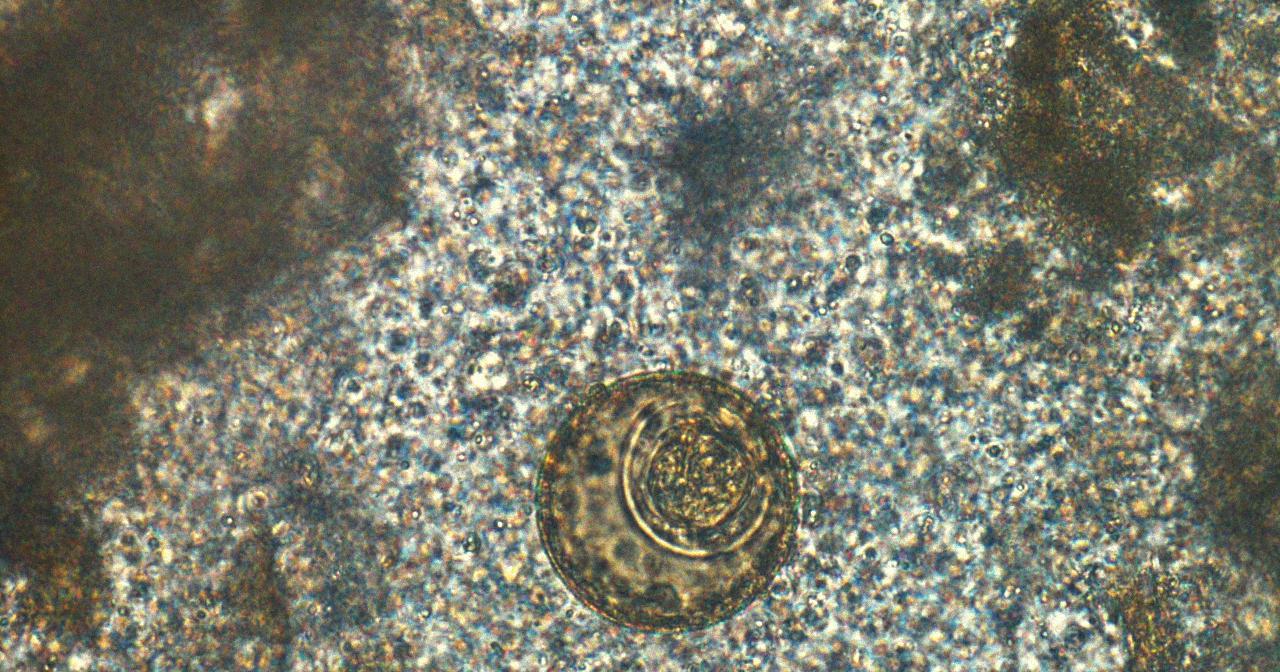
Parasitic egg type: Hymenolepis diminuta